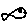
Label: fish